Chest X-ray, PA view. Patient: 70 years old, sex F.
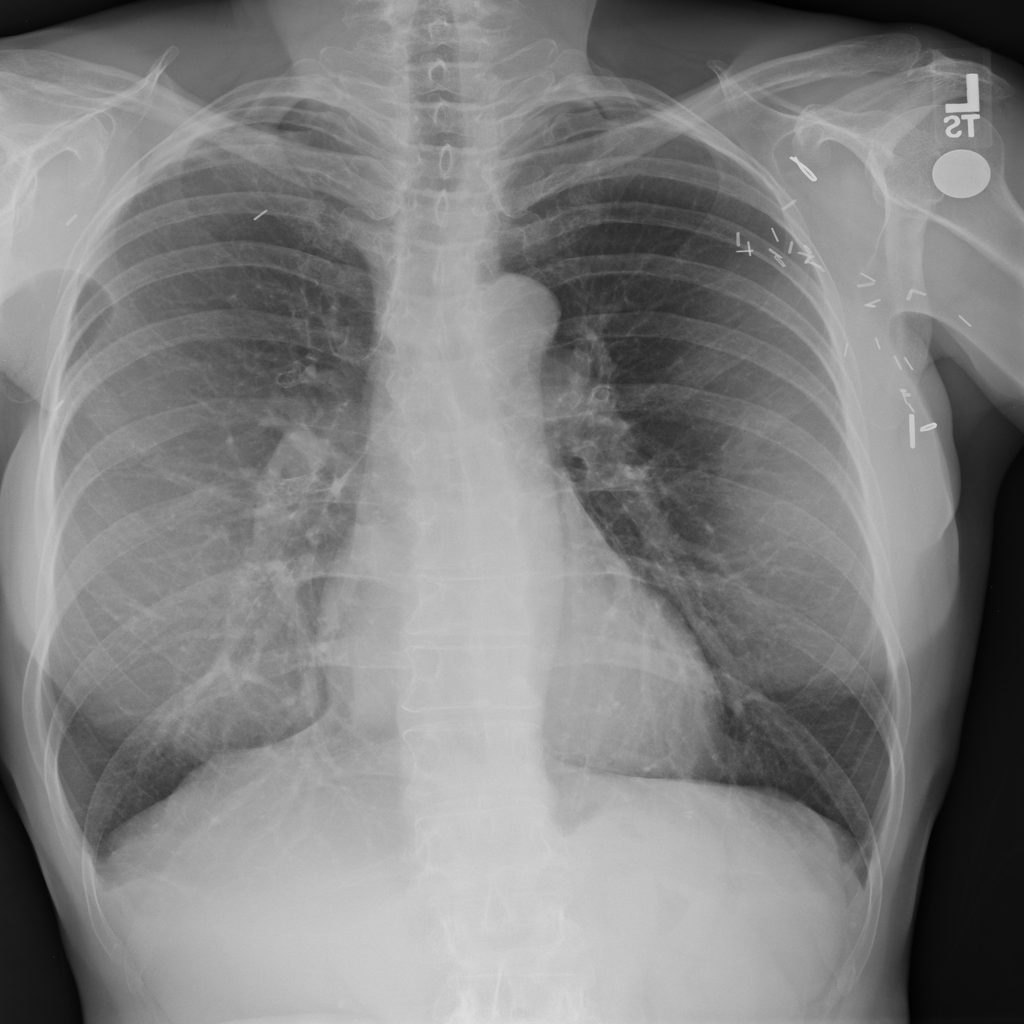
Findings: No Finding